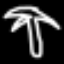
Label: palm tree